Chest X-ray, PA view. Patient: 43 years old, sex M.
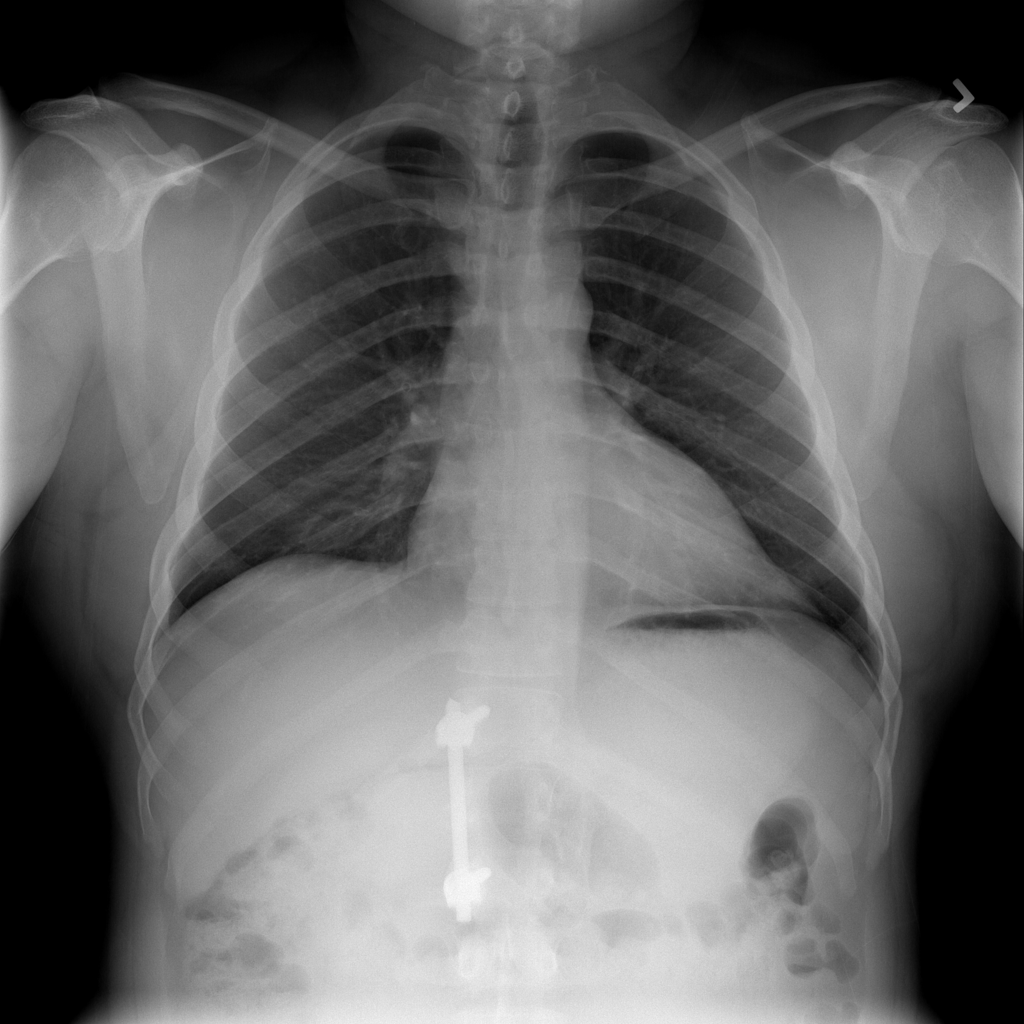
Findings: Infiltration